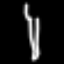
Label: fork